Aerial crown-view tile of a tropical tree (Barro Colorado Island, Panama), acquired 20250124:
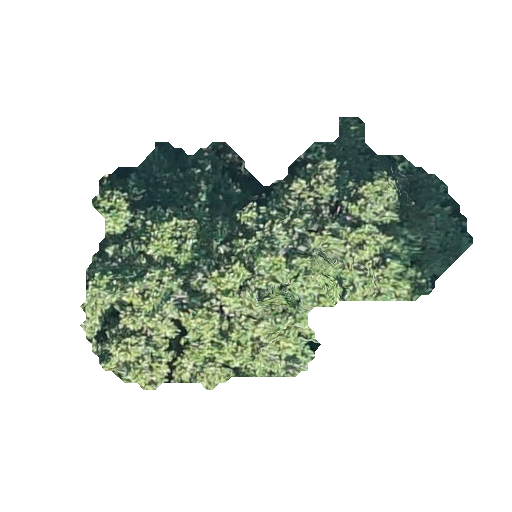
Species: Poulsenia armata
GBIF accepted scientific name: Poulsenia armata
Crown area: 101.669 m²